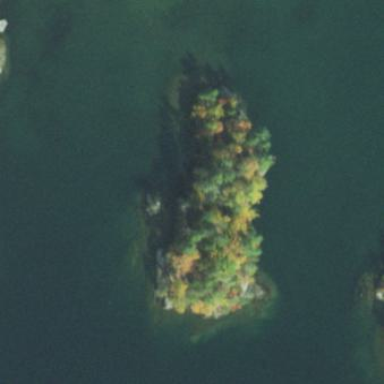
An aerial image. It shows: Campsite on picturesque islet.